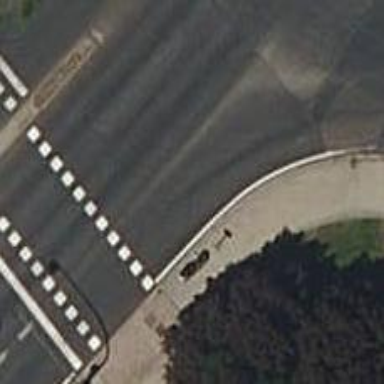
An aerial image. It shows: Road with traffic signals.